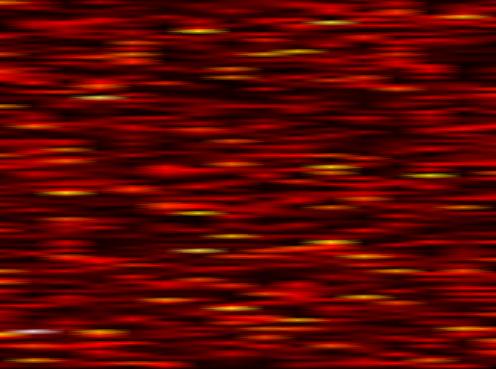
Label: UFMC